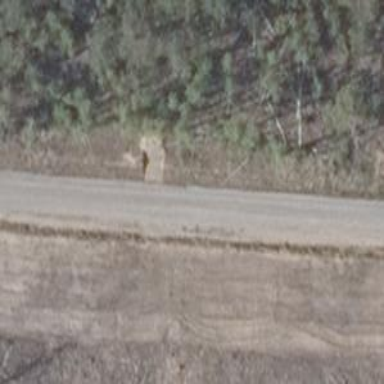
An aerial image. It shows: Sandy track road with grade3 tracktype.